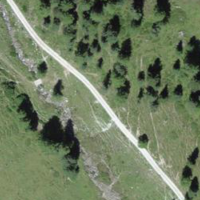
EUNIS habitat code: 26
Species observed at this site:
Phyteuma orbiculare